Field crop: maize
Growth stage: 2
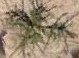
Species: salsola